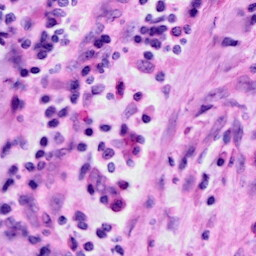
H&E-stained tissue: Cervix